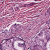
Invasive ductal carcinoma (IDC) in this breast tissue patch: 0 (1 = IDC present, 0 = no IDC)